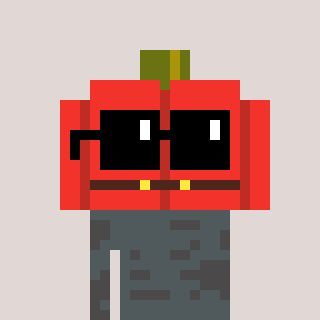
a pixel art character with square black sunglasses, a pumpkin-shaped head and a grayscale-colored body on a warm background